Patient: sex M, age 78
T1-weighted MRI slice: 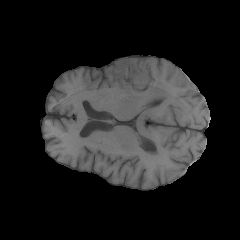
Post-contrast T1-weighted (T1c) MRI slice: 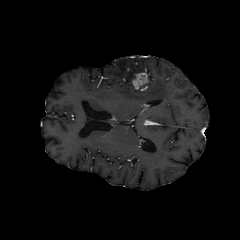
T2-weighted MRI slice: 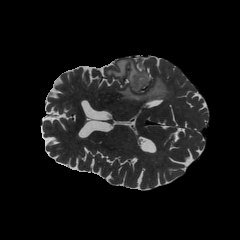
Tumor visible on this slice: yes
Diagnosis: Glioblastoma, IDH-wildtype
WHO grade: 4